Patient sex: M
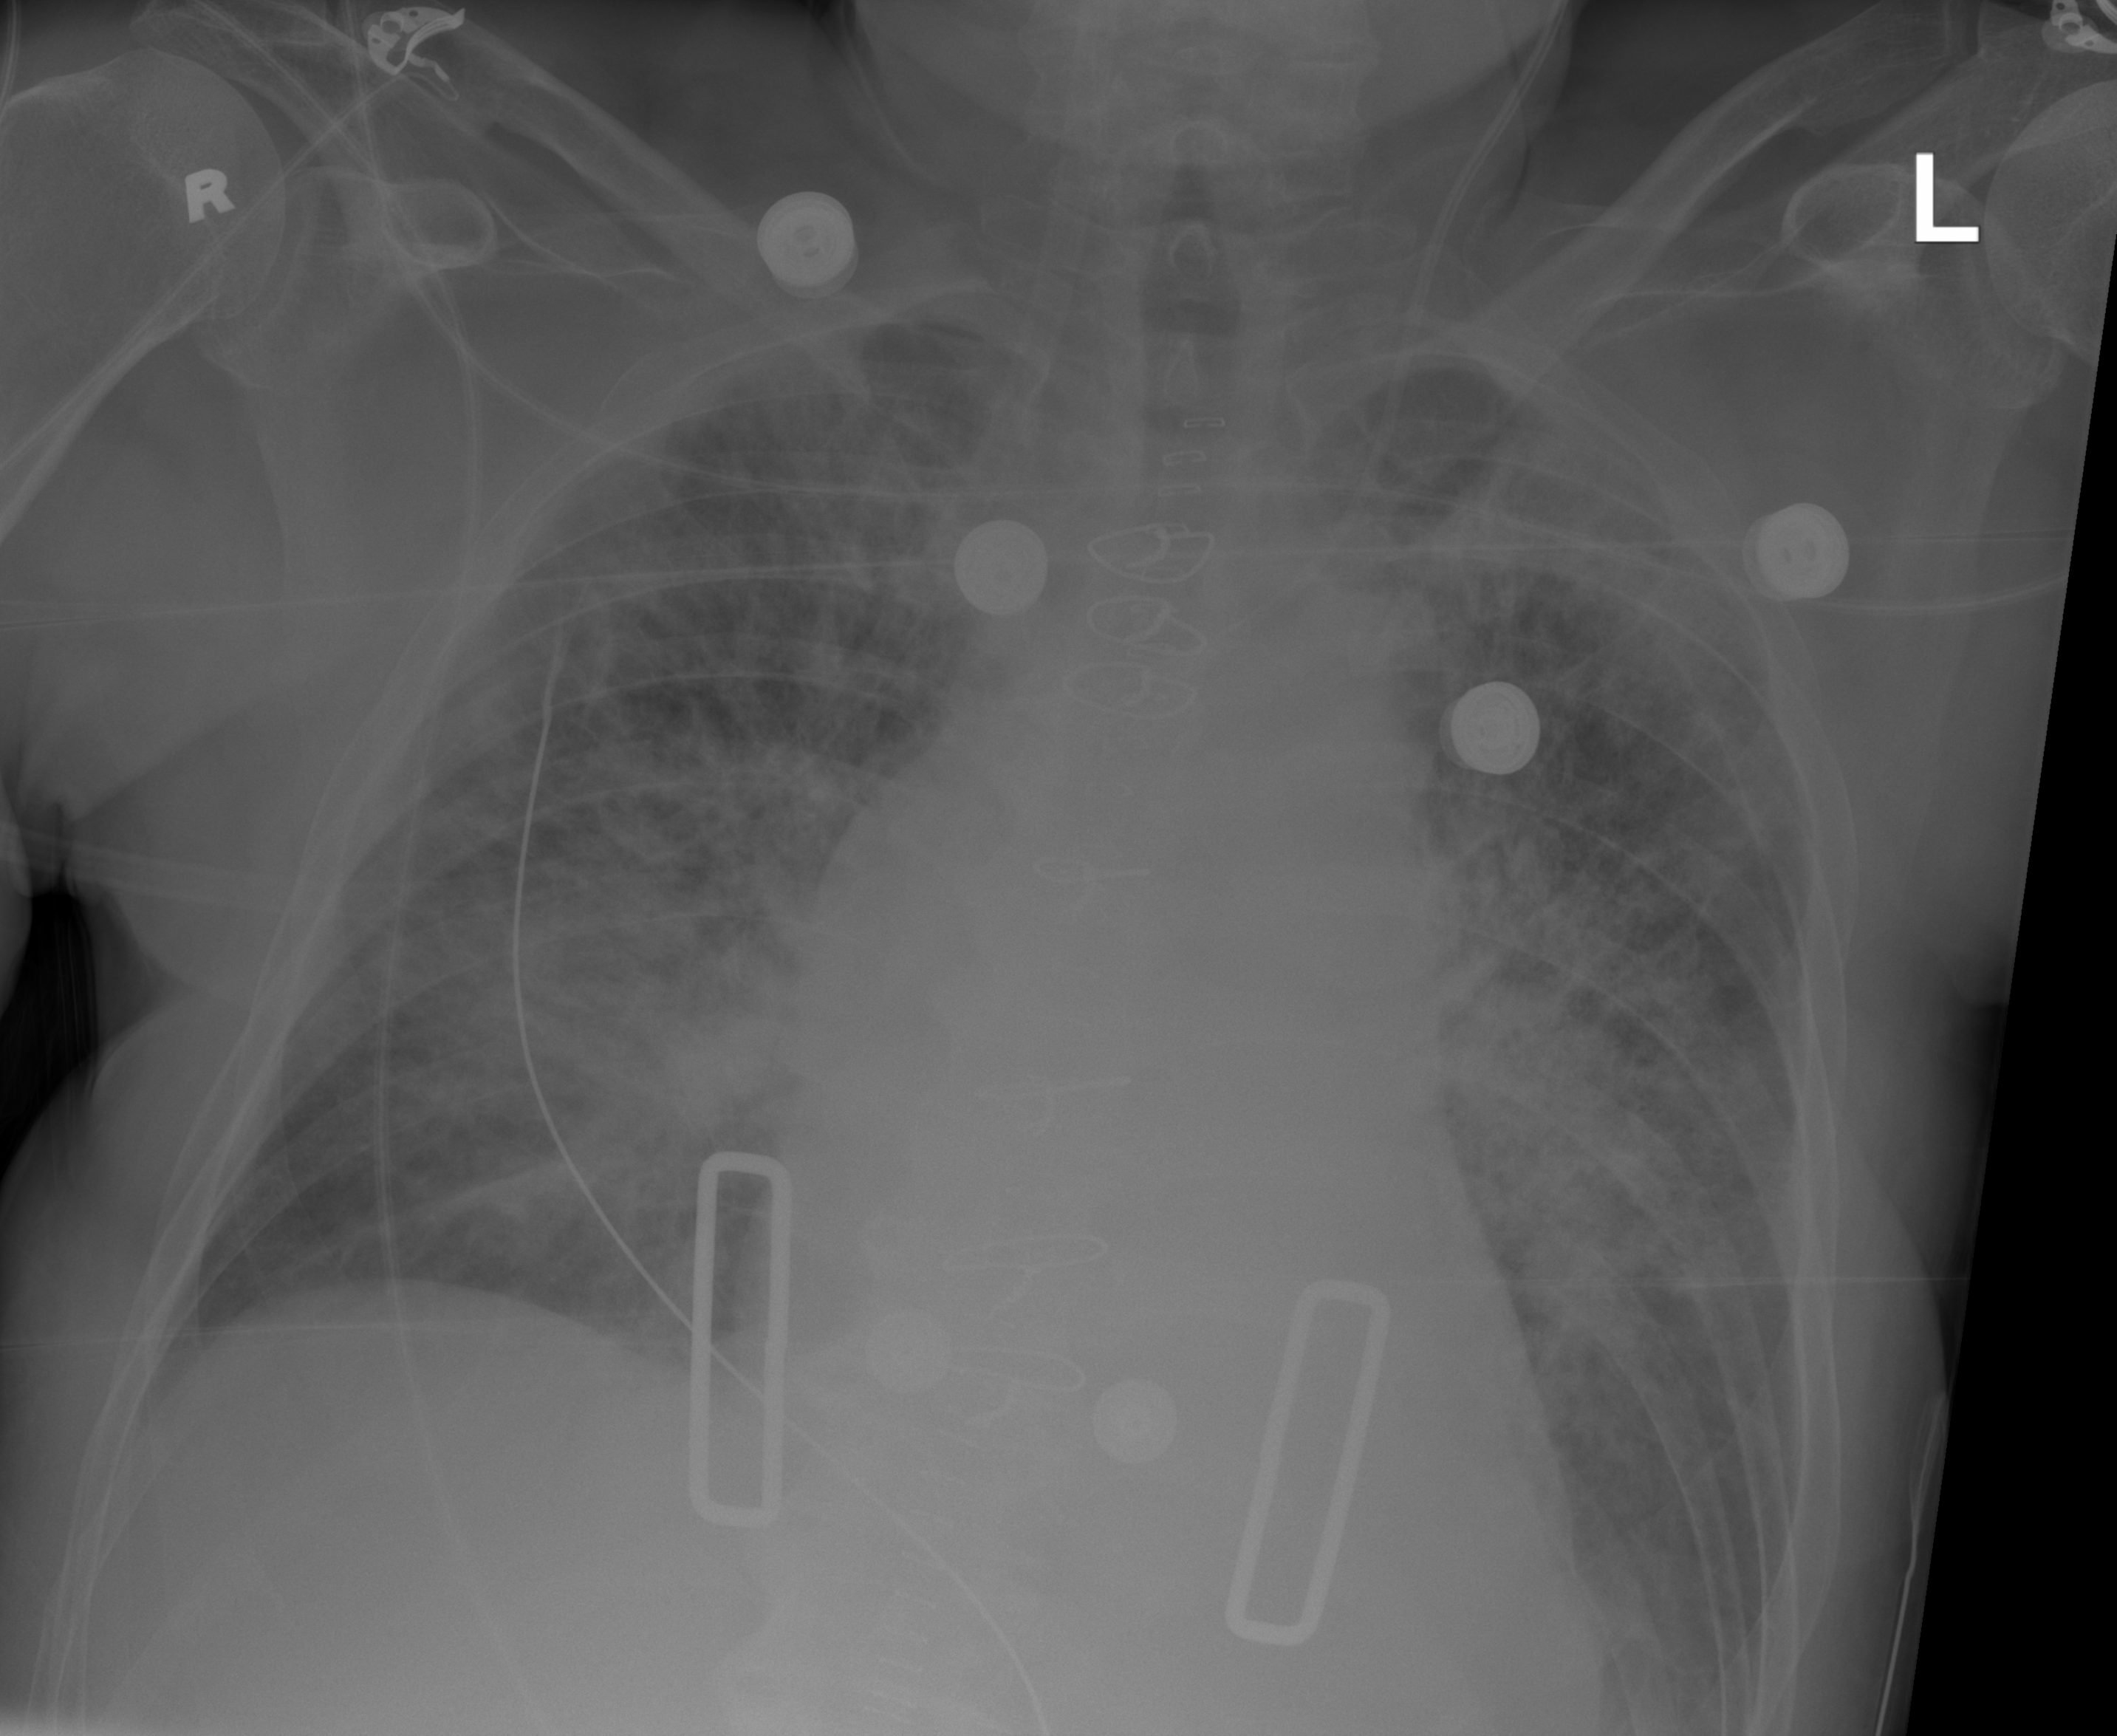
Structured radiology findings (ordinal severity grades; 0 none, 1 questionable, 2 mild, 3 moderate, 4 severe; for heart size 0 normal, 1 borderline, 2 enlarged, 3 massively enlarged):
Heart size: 2
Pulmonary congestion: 2
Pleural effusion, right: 0
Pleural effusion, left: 2
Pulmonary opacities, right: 3
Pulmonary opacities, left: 3
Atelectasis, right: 0
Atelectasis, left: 2